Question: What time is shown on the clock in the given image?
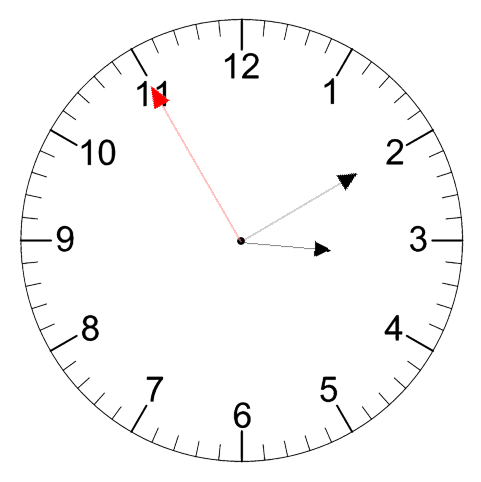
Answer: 03:09:55